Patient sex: M
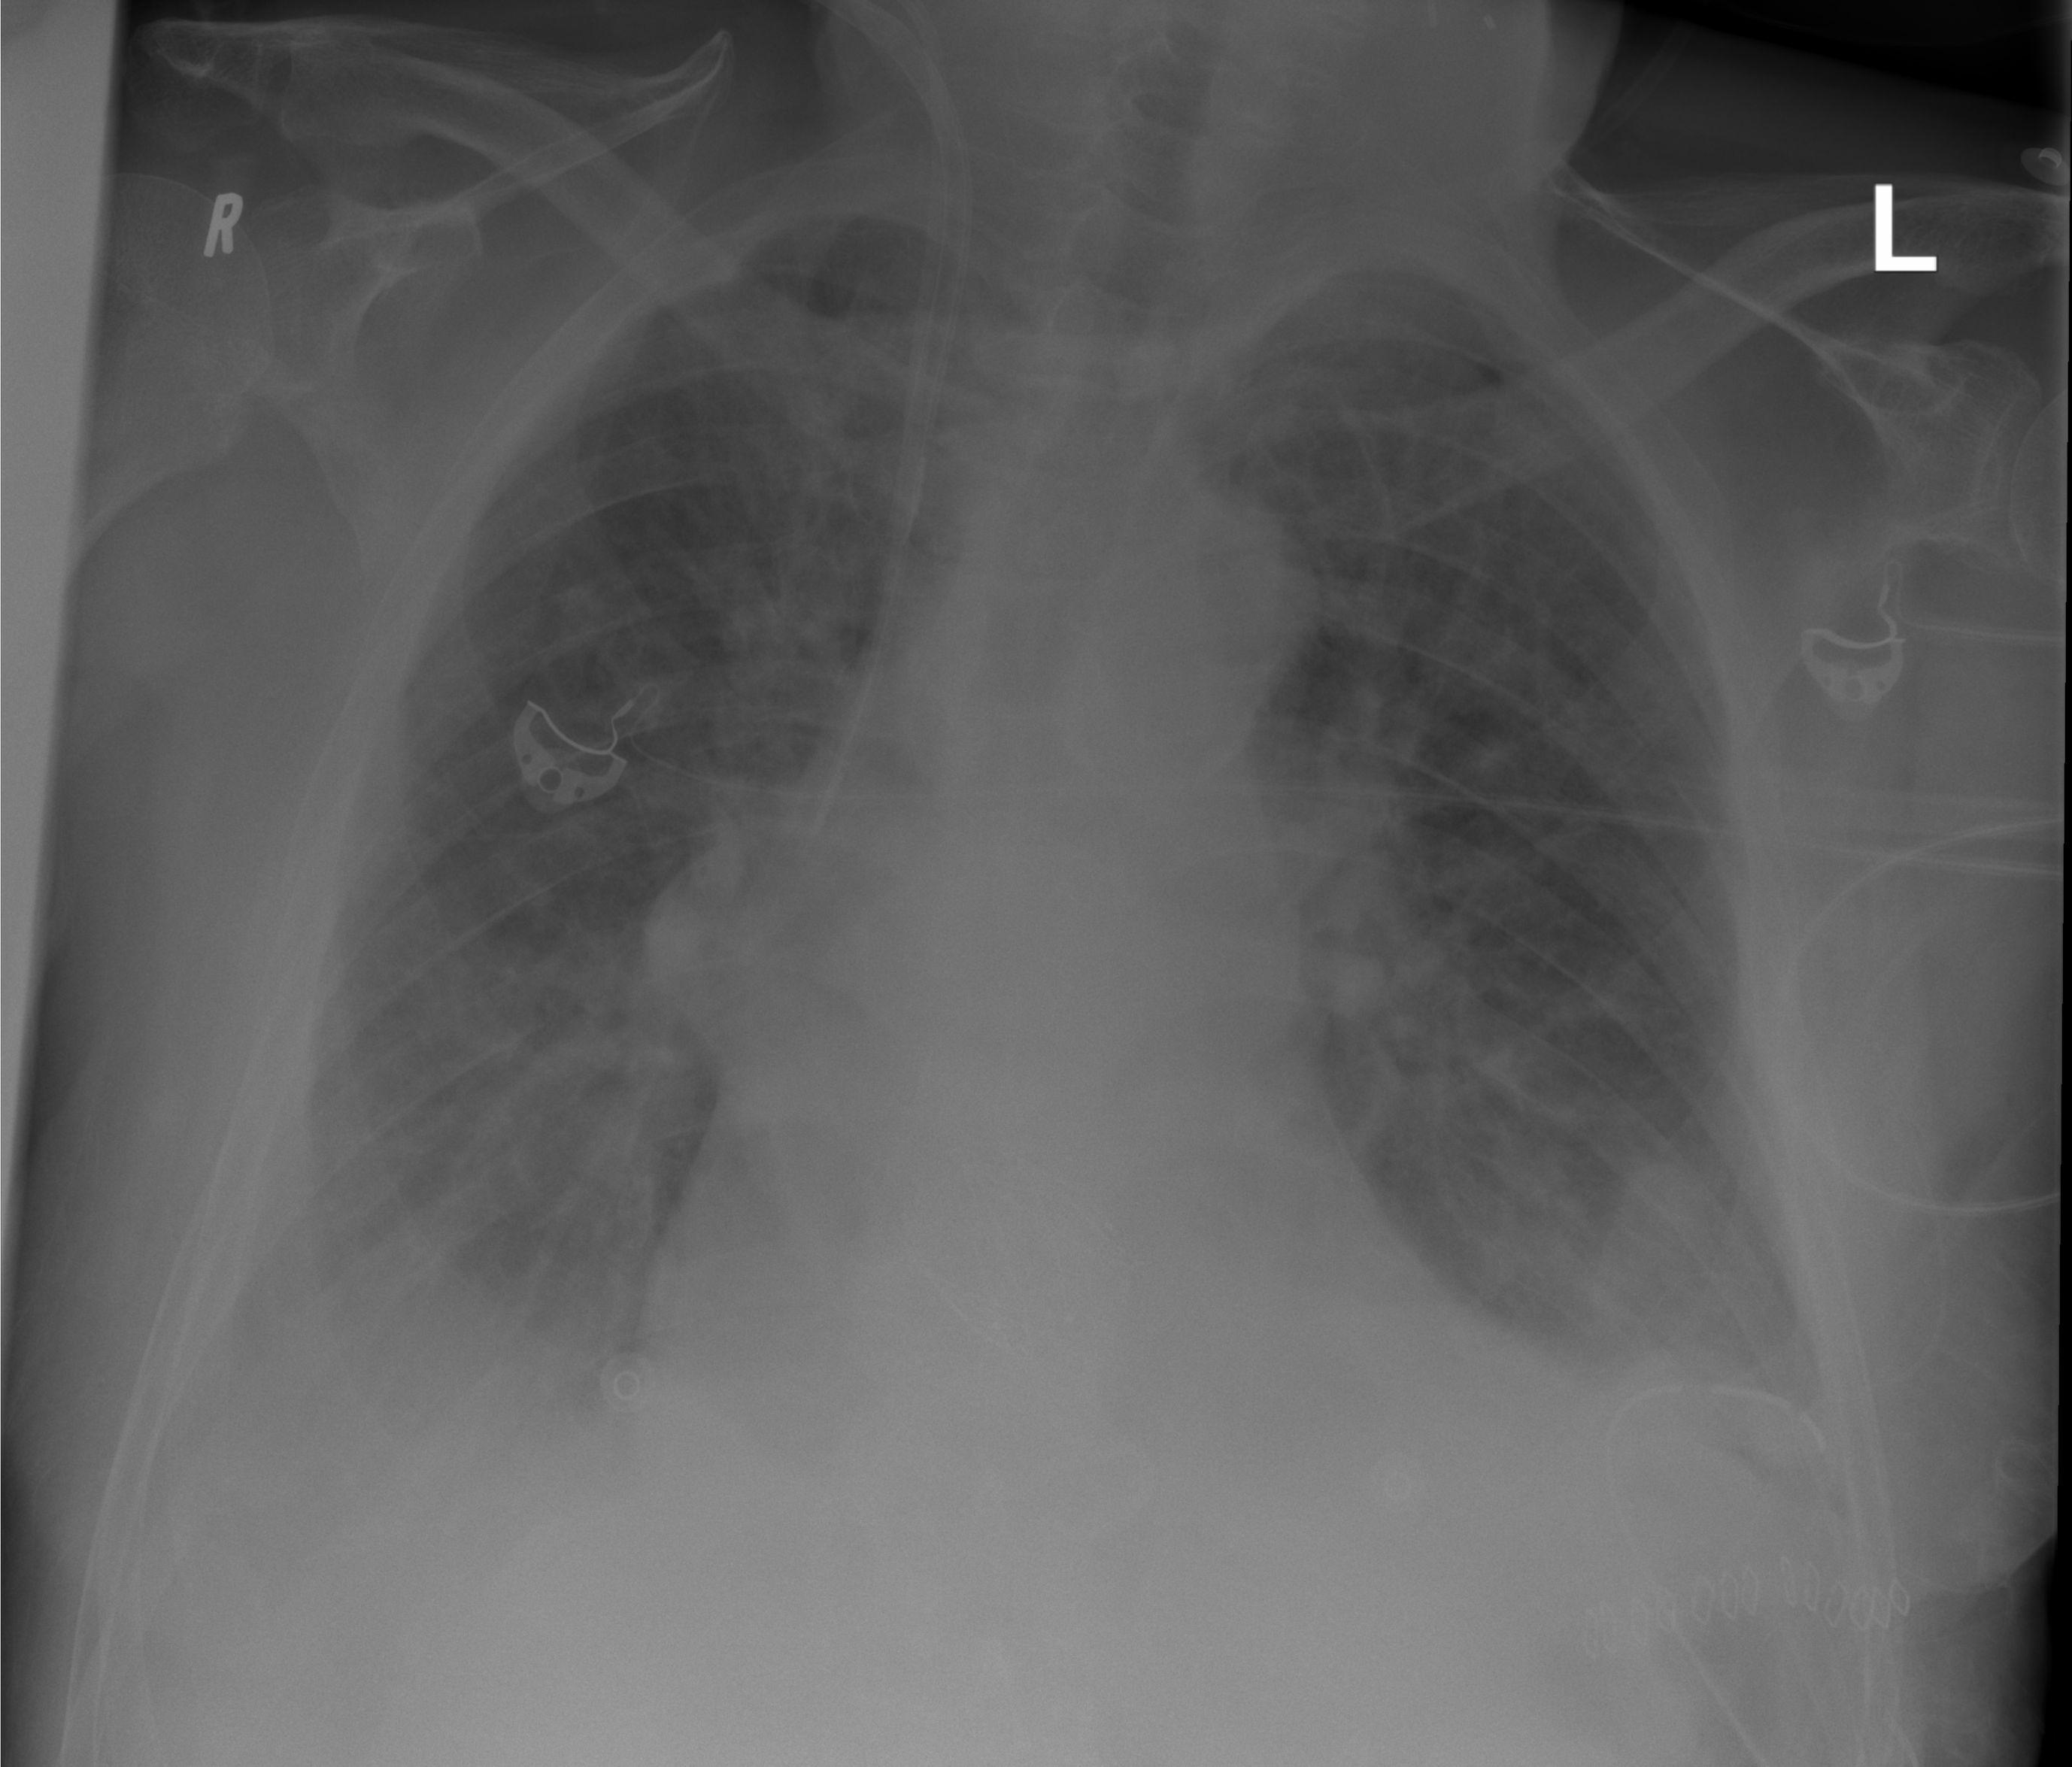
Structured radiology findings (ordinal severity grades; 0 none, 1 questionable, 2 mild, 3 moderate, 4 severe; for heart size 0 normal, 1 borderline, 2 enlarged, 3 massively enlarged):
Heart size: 2
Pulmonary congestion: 3
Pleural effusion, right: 2
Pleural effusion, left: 2
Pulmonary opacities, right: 2
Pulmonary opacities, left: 2
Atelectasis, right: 2
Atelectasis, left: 2